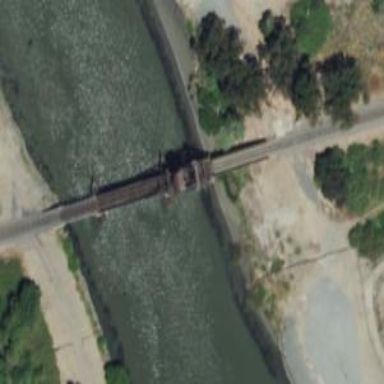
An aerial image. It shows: Movable bascule railway bridge over water.